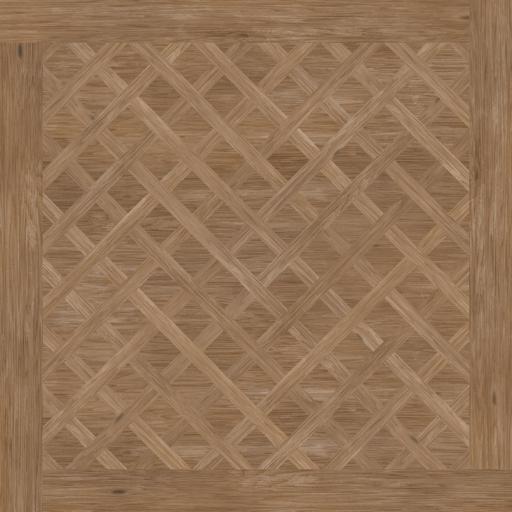
Tags: floor flooring parquet versailles wood